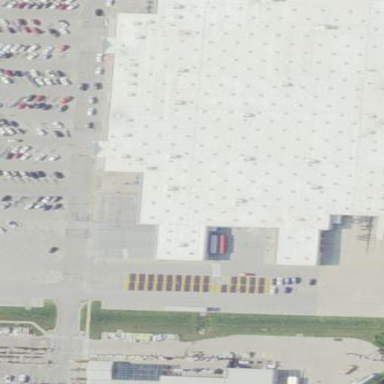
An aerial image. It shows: Retail building.